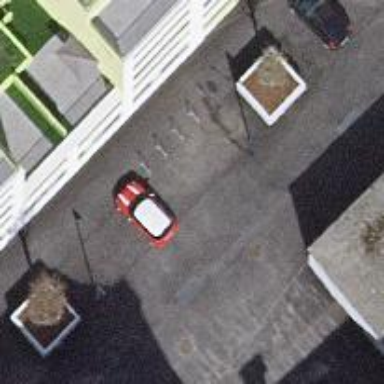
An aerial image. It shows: Bicycle parking area.